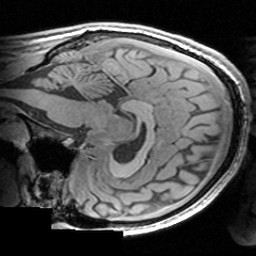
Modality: T1w
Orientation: sagittal
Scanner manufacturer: siemens
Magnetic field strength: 3 T
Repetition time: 1.63 s
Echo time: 0.00311 s